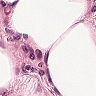
Metastatic tissue present: no